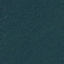
Land use / land cover: Forest